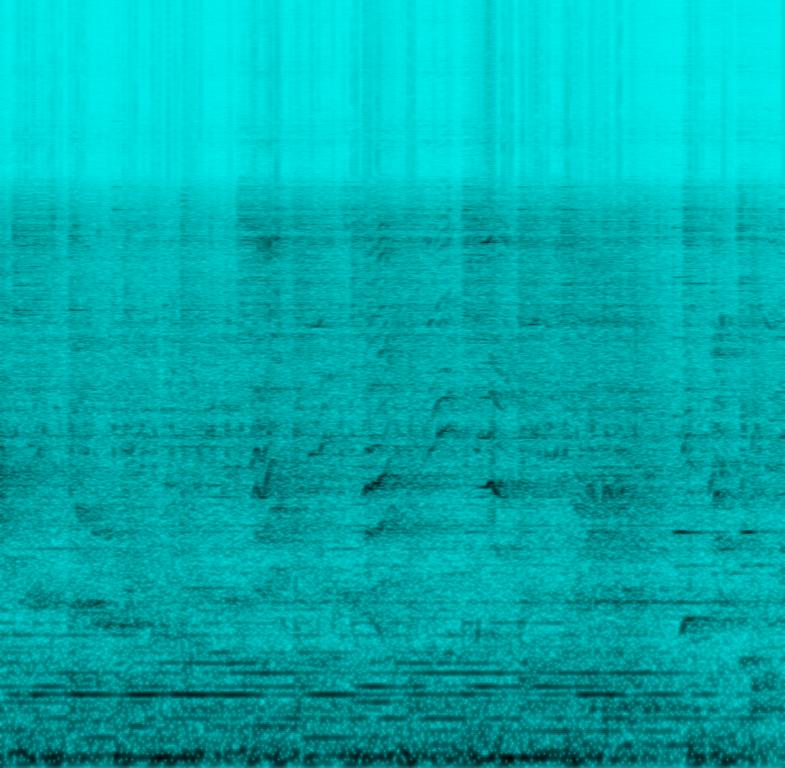
This is a  low quality recording of a motown style song. The song seems to have been recorded using a cellphone. The lead female vocalist has a soulful and powerful voice. The song is upbeat and jovial.